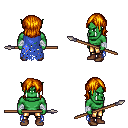
a pixel art fantasy rpg character, male body template, orc, green skin, blue tattered cape, gold greaves, dark blonde long bangs hairstyle, white cloth bandages, brown shoes, spear, four views (front, back, left, right), 2x2 character sprite sheet, small pixel art, hard edges, no anti-aliasing